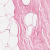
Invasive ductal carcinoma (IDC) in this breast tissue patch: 0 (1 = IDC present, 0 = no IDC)